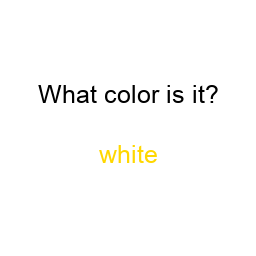
Color: gold
Color name shown: white
Background color: white
Question text color: black